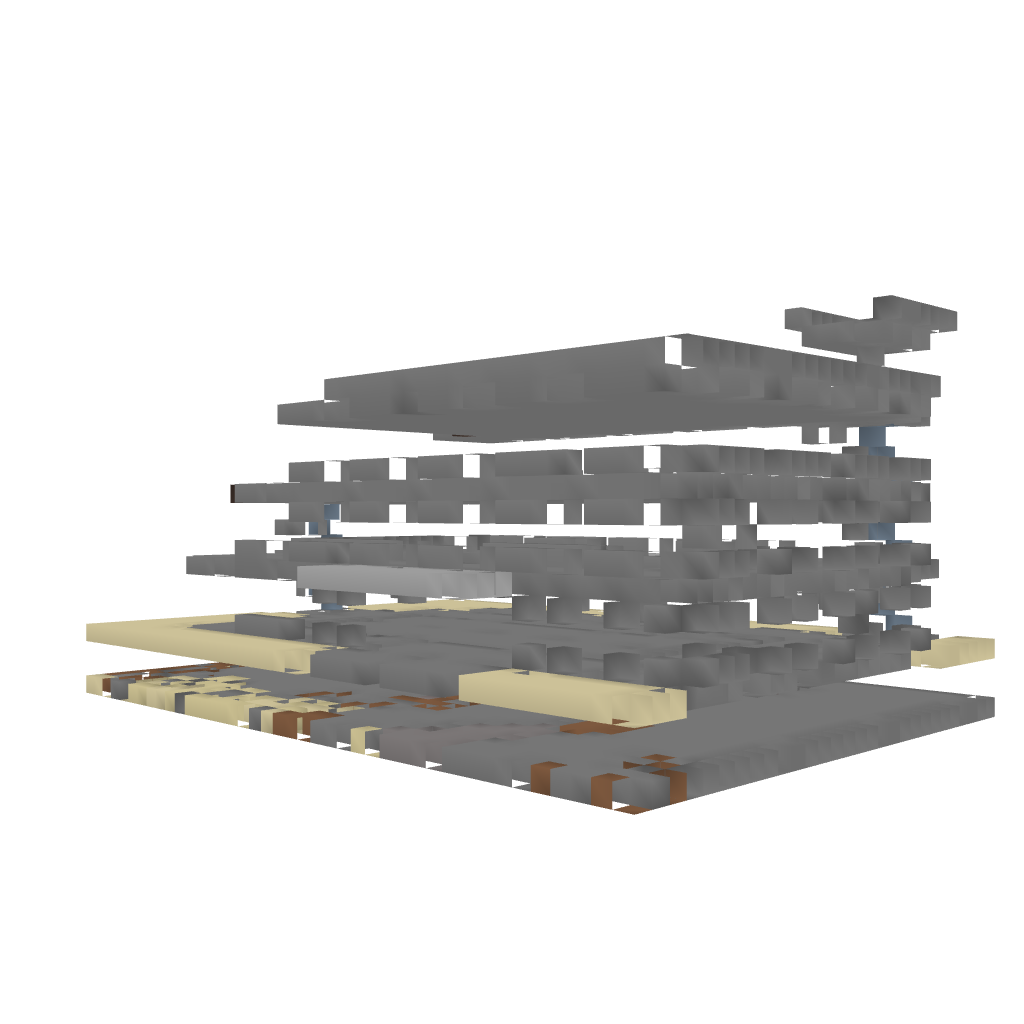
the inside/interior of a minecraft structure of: DayZ Arma Building